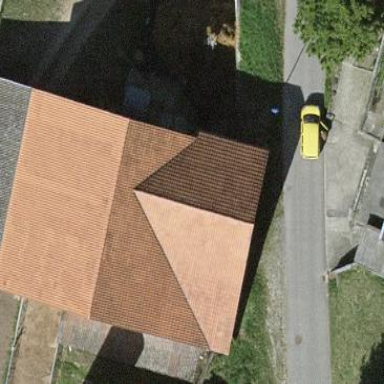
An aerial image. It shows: Barn.